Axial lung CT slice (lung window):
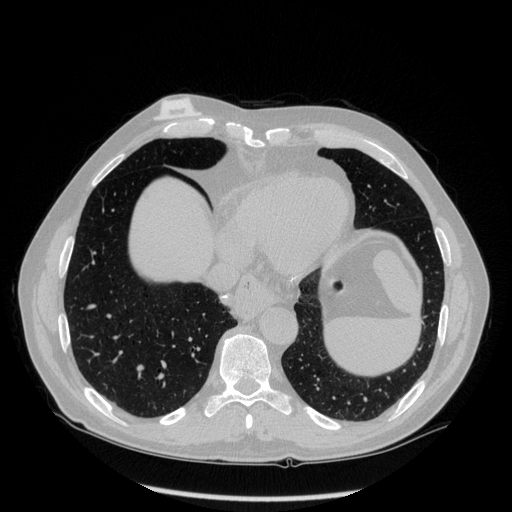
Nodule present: no